Interaction volume radius: 10 \u00c5
Interaction volume height: 10 \u00c5
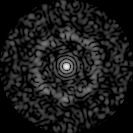
Disorder parameter: 0.839